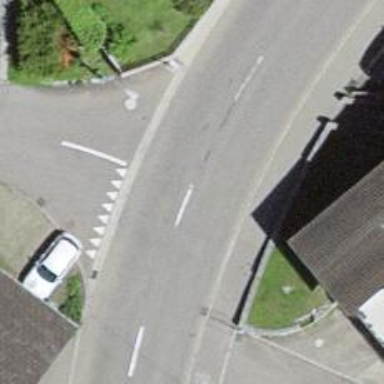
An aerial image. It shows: Secondary road with asphalt surface.